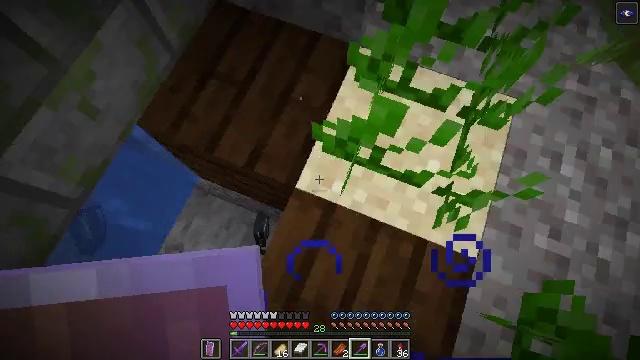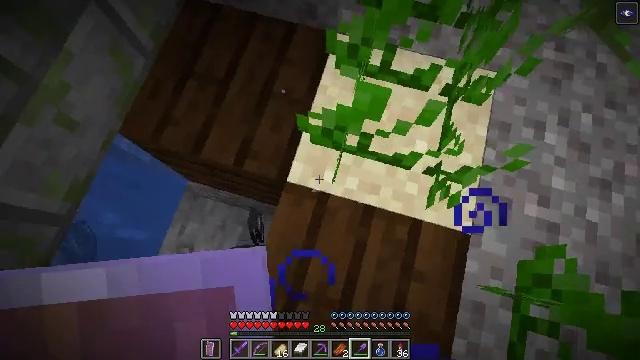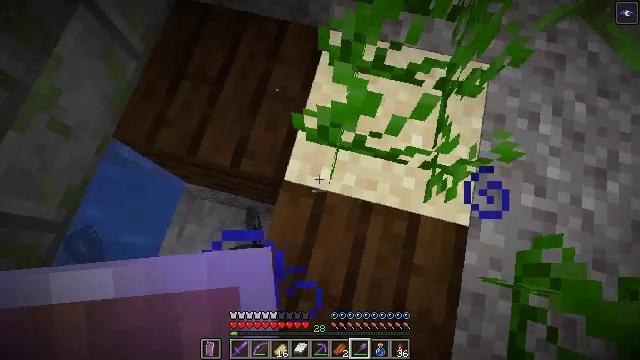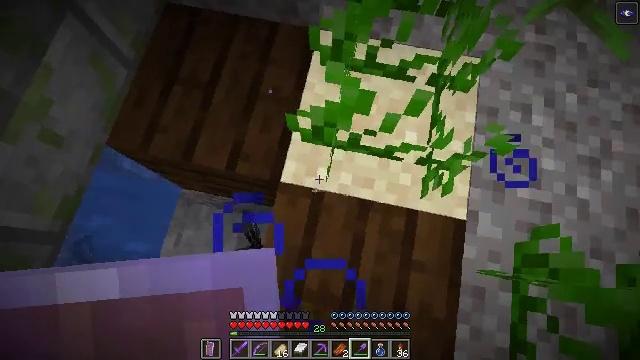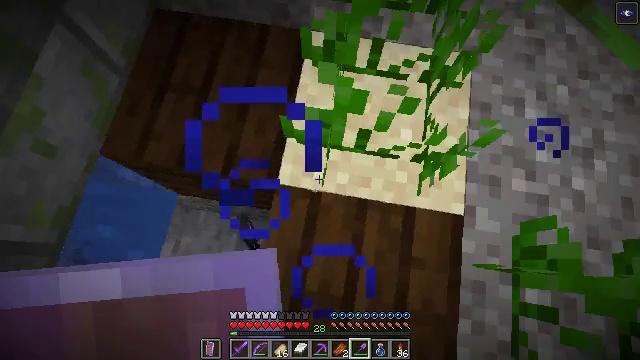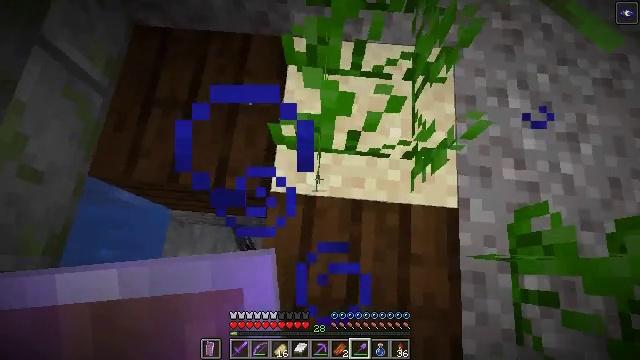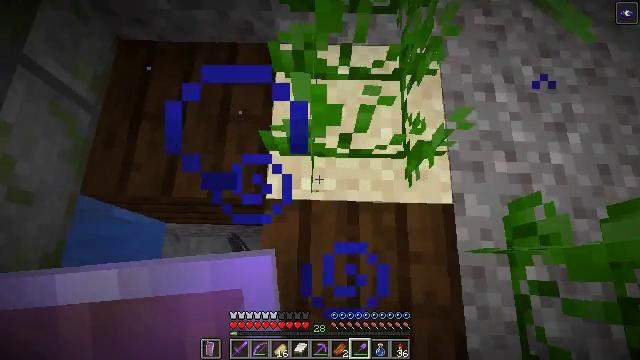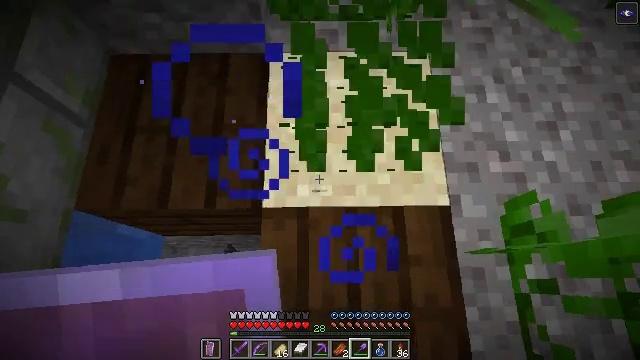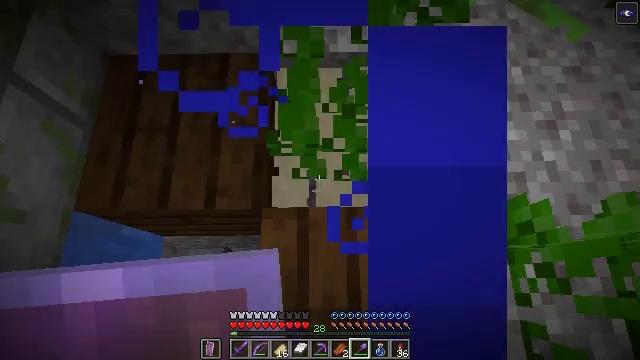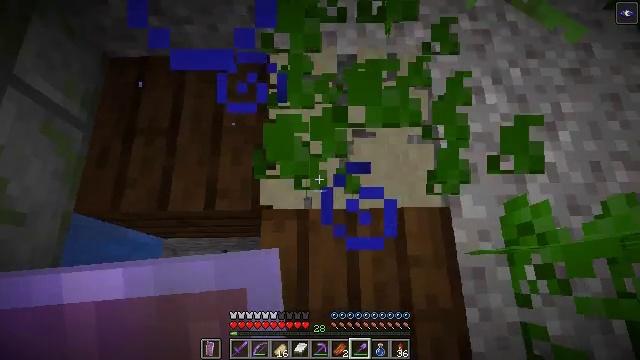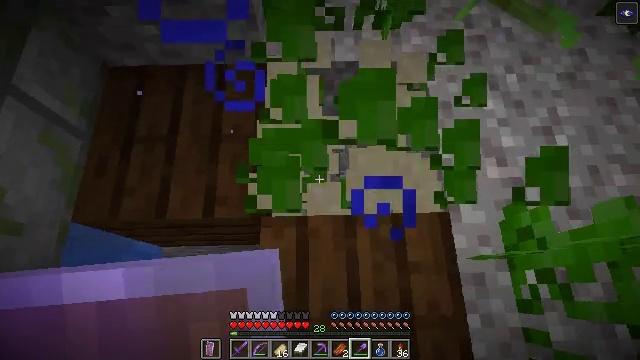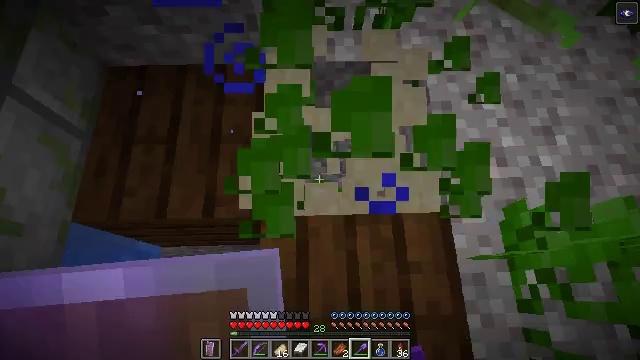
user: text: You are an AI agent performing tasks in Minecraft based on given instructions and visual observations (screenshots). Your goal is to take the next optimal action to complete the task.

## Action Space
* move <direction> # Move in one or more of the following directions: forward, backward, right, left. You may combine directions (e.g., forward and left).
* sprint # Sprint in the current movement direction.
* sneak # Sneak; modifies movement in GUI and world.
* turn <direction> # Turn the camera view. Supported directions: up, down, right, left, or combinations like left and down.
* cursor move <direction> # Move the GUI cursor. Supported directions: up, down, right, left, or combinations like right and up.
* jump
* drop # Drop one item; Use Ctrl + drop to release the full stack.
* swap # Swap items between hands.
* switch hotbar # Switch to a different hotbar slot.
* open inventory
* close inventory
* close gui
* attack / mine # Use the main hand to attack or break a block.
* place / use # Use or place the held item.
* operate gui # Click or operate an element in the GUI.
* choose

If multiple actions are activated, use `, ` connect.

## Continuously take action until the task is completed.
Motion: motion action
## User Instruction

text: Harvest seagrass from the waterbed.
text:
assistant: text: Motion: turn right and down
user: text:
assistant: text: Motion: turn right
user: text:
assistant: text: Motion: turn right
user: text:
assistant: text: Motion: turn right
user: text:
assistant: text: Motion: turn right
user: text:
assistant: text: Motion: turn right
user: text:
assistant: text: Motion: turn right and up, attack / mine
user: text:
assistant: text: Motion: attack / mine
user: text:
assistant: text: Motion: attack / mine
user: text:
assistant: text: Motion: turn up, attack / mine
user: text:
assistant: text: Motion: attack / mine
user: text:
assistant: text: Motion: attack / mine